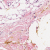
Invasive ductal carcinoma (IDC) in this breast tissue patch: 0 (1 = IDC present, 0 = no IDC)